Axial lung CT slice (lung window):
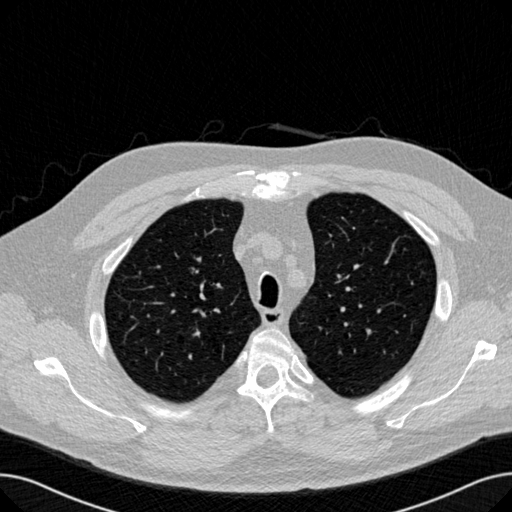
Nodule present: no